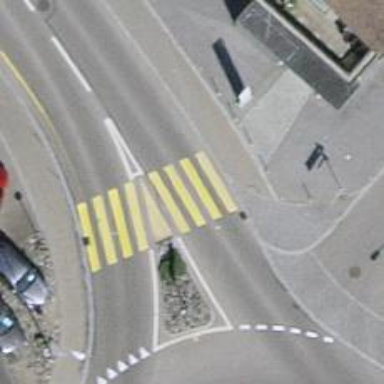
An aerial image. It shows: Marked road crossing.